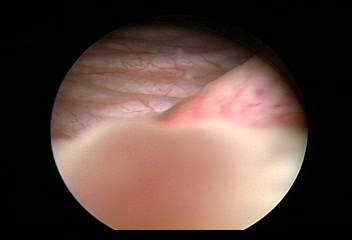
Modality: WLC
Class: Normal mucosa
Bladder cancer association: No